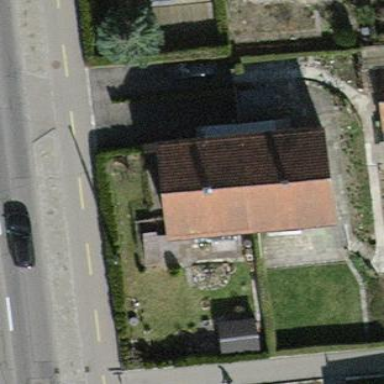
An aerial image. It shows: Building with tile roof.